Question: I have had a look through the code that I can see that would be linked to displaying this but have not had any luck.
We have some bundled products, of which you can change accessories (i.e. colour/plugs) which have a price of PS0.00 (have managed to remove this from the actual product page). However on the shopping basket they show, is there anyway to just remove or hide the price. See image for a clearer understanding:

Thank you very much.
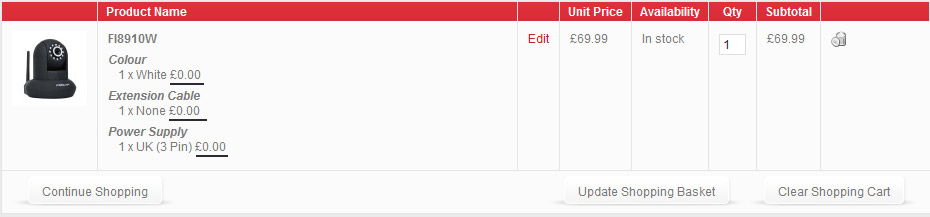
Answer: Assuming that you want to remove it from all items regardless of the price, then you could add this css
'''
#shopping-cart-table dd span.price{
display:none;
}
'''
If you only want to remove the price if it is zero, the you could take a look at /app/design/frontend/default/{theme path}/template/checkout/cart/item/default.phtml (around line # 46)
-
or
- 'str_replace("PS0.00", "", $_formatedOptionValue['value'])'